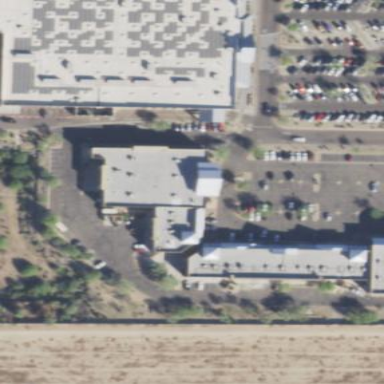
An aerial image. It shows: Retail building.